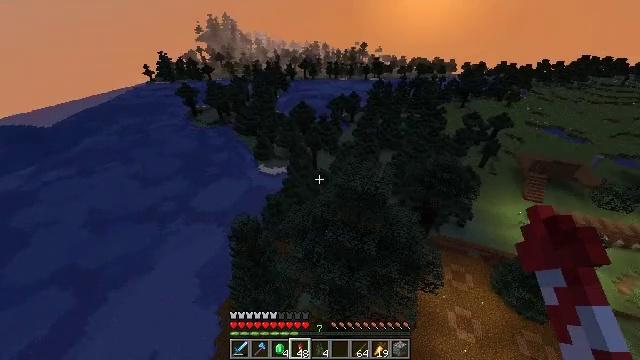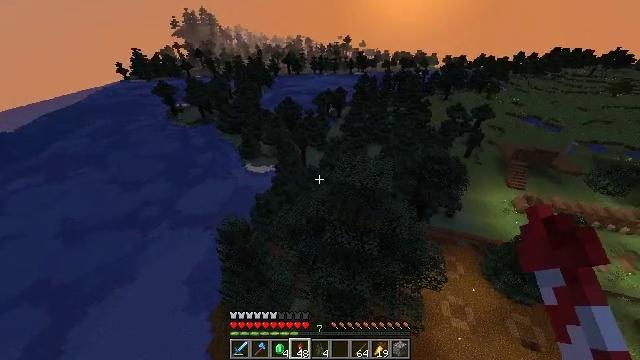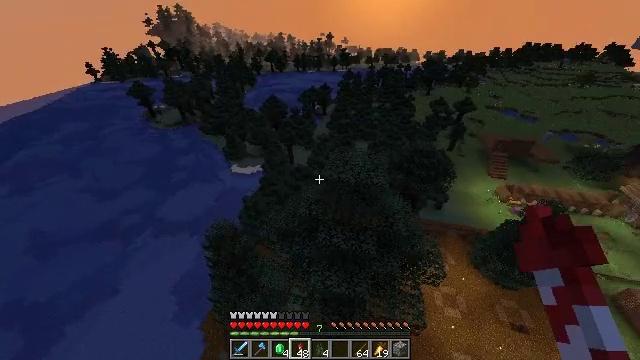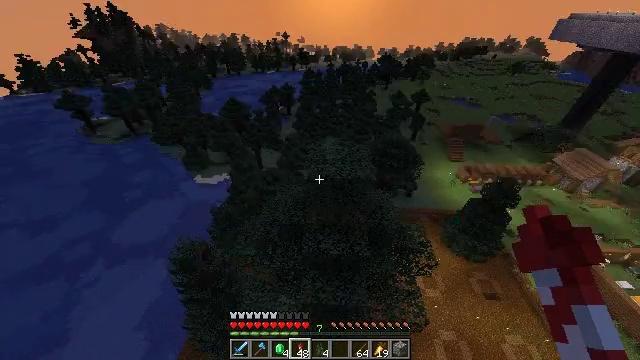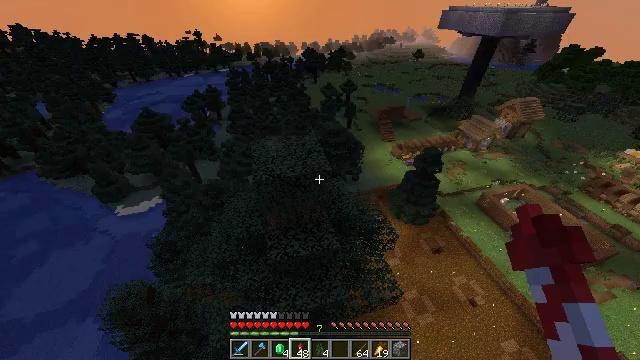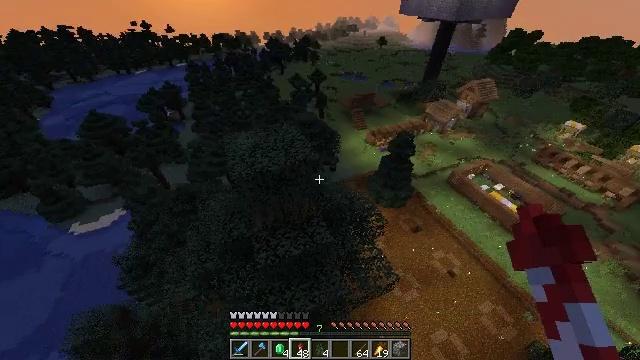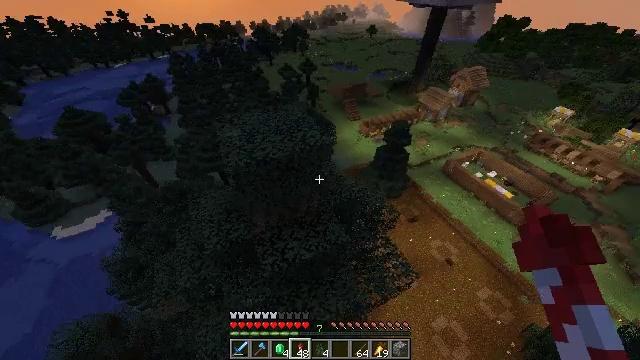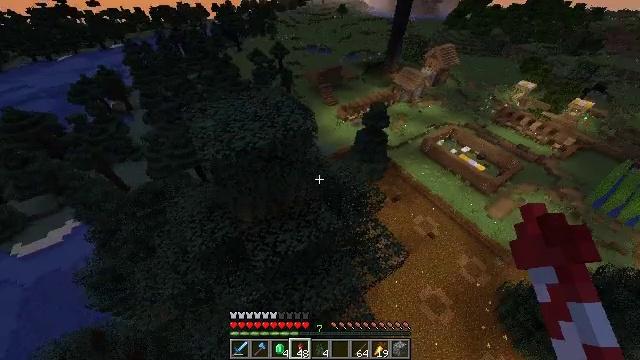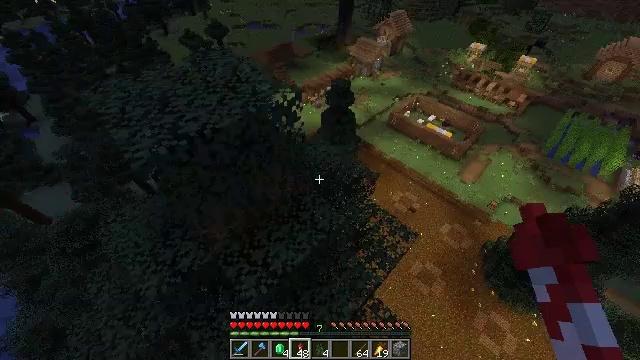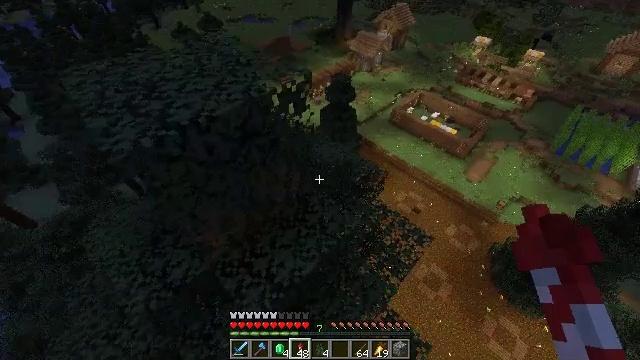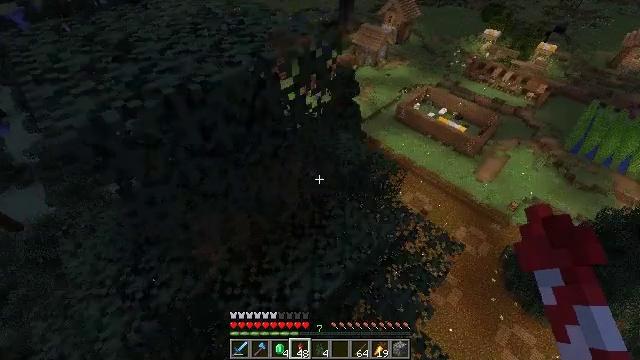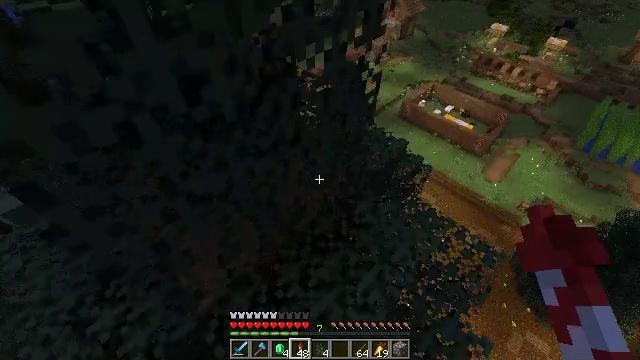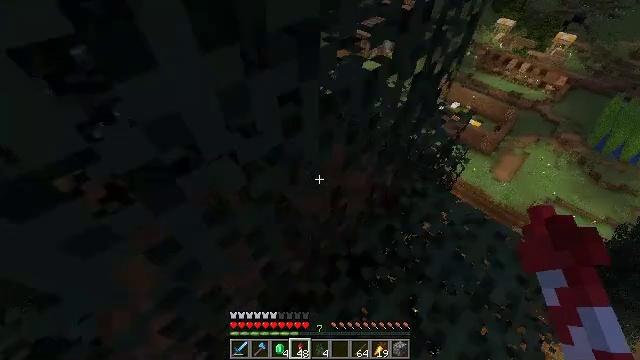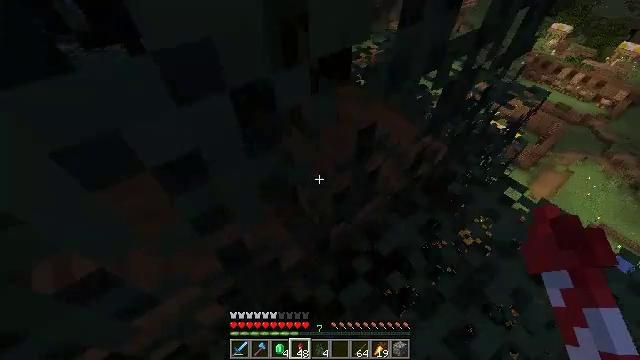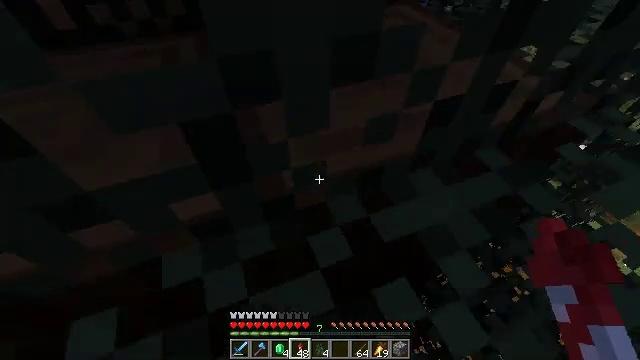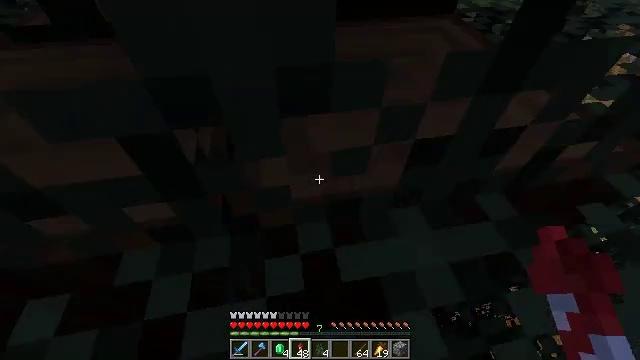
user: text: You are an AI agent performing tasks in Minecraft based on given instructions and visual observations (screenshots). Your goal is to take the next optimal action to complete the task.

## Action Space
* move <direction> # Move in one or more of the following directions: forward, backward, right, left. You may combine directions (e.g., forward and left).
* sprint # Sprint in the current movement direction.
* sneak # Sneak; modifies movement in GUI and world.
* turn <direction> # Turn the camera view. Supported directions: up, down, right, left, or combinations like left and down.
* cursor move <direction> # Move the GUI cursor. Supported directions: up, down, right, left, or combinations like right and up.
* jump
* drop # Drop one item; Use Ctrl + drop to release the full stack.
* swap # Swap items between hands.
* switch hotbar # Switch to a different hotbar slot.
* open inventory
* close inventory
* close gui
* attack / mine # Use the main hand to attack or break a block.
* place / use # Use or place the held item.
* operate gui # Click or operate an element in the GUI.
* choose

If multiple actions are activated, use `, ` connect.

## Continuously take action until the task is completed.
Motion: motion action
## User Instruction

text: Collect spruce leaves for landscaping.
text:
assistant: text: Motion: move forward, sprint, turn right, jump
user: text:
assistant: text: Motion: move forward, sprint, turn right, jump
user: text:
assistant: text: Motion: move forward, sprint, turn right, jump
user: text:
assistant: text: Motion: move forward, sprint, turn right, jump
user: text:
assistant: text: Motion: move forward, sprint, turn right and down, jump
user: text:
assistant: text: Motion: move forward, turn right and down
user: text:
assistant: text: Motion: turn right and down
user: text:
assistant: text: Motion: move back, turn right and down
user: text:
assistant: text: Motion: move back
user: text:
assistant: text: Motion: move back and move right
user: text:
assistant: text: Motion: move back and move right
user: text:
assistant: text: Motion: move back and move right
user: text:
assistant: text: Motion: move right, turn left
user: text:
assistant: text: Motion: turn left
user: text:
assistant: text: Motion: turn left
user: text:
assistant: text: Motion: move left, turn left
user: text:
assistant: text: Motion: move left, turn left
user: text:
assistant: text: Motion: move left
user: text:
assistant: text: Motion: no_op
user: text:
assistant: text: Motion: no_op
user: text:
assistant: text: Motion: no_op
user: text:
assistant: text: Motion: turn left
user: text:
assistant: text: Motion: turn left and up
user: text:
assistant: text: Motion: turn up
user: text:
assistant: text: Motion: turn up
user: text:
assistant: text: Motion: turn left and up
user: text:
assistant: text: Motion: turn left and up
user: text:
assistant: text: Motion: turn left, attack / mine
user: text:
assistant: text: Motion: turn left, attack / mine
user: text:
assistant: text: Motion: turn left, attack / mine